Question: I am working on a post your free adds page.
Its a mobile website I am using for the UI design.
My question is what would be the best practice for making this UI design one link which I got after researching in google <URL>
explains most of it but it would be really great to have more inputs from any of you who has experience in UI design .
I am including an image which I have designed for the UI to give you a better explanation of my question
Thanks in advance .

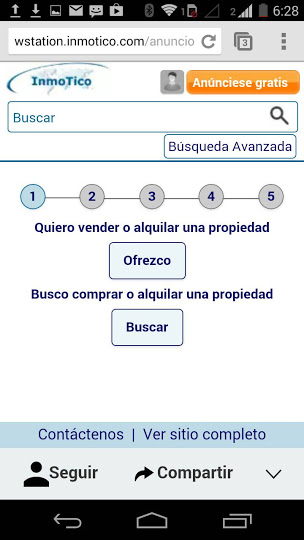
Answer: You can simply create several sections and navigate between them. I have created this for you, using JQuery, CSS and jQM's built-in transitions.
The idea is simply hide/show sections by swiping left and right. You can add validation before showing next section if you want.
First of all, you need to create a "progress bar" on top of sections. I have used CSS3 'flex' since it is responsive and doesn't require too much code. It is straight-forward.
1. Progress bar HTML <div class="ui-content" role="main">
<div class="progress">
<p>1</p>
<div class="line"></div>
<p>2</p>
<div class="line"></div>
<p>3</p>
<div class="line"></div>
<p>4</p>
<div class="line"></div>
<p>5</p>
</div>
<!-- sections here -->
</div>
CSS .ui-content .progress {
display: flex;
display: -webkit-flex;
flex-flow: row nowrap;
-webkit-flex-flow: row nowrap;
justify-content: space-around;
-webkit-justify-content: space-around;
width: 100%;
background: skyblue;
align-items: center;
padding: .5em;
}
.ui-content .progress * {
margin: 0;
}
.ui-content .progress p {
background: lightblue;
height: 22px;
width: 22px;
border-radius: 22px;
text-align: center;
}
.ui-content .progress .line {
border-top: 1px solid black;
flex-grow: 1;
-webkit-align-self: center; /* center line on mobile browsers */
-ms-flex-item-align: center;
align-self: center;
}
2. Sections and their wrapper HTML <div class="steps"> <!-- wrapper -->
<div class="step">
<!-- contents 1 -->
</div>
<div class="step">
<!-- contents 2 -->
</div>
...etc
</div>
CSS .ui-content .steps {
padding: 1em;
width: 100%;
height: 100%;
overflow: hidden;
}
3. General CSS .ui-page .ui-content {
padding:0;
}
.ui-content * {
-webkit-box-sizing: border-box;
-moz-box-sizing: border-box;
box-sizing: border-box;
}
/* active step - progress bar */
.progress .currentStep {
background: tomato !important;
font-weight: bold;
}
4. jQuery $(document).on("pagecreate", "#wizard", function () {
$(".step").not(":eq(0)").addClass("ui-screen-hidden");
$(".step:eq(0)").addClass("active");
$(".progress p:eq(0)").addClass("currentStep");
$(".ui-content").on("swipeleft swiperight", function (e) {
var swipe = e.type,
nextStep = $(".steps").find(".active").next(".step"),
prevStep = $(".steps").find(".active").prev(".step");
switch (true) {
case (swipe == "swipeleft" && nextStep.length > 0):
$(".step.active")
.toggleClass("slide out");
break;
case (swipe == "swiperight" && prevStep.length > 0):
$(".step.active")
.toggleClass("slide out reverse");
break;
}
});
}).on("webkitAnimationEnd mozAnimationEnd MSAnimationEnd oanimationend animationend", ".step", function (e) {
var elm = $(e.target);
switch (true) {
case (elm.hasClass("out") && !elm.hasClass("reverse")):
$(elm).toggleClass("slide out ui-screen-hidden active");
$(elm).next(".step").toggleClass("slide in active ui-screen-hidden");
break;
case (elm.hasClass("out") && elm.hasClass("reverse")):
$(elm).toggleClass("slide out ui-screen-hidden reverse active");
$(elm).prev(".step").toggleClass("slide in active reverse ui-screen-hidden");
break;
case (elm.hasClass("in") && !elm.hasClass("reverse")):
elm.toggleClass("slide in");
break;
case (elm.hasClass("in") && elm.hasClass("reverse")):
elm.toggleClass("slide in reverse");
break;
}
var dot = $(".active").index();
/* highlight all previous numbers */
$("p:eq(" + dot + ")").prevAll("p").addBack().addClass("currentStep");
$("p:eq(" + dot + ")").nextAll("p").removeClass("currentStep");
});
5. Explanation On pagecreate, all sections will be hidden except for first one by adding ui-screen-hidden which is a built-in class in jQM display: none;. Also, .currentStep class will be added to first element "p" in progress bar. On swipeleft or swiperight, the code checks if active section has any sibling section before or after it. If true, it moves to that section, otherwise false. Navigating between sections uses jQM built-in transition, the same ones used for page transition. In this demo .slide is used, however, you can use any of jQM transitions. .in, .out and .reverse are also built-in transition classes, .out is added to active section, .in is added to next/prev section and .reverse combines both aforementioned classes in case you navigate to previous section. Listening Animation End event(s) animationend is used to remove .in, .out and .reverse, in addition to giving active section a .active class. Last block of code is used to update progress bar with the number of active section. Updated
> <URL>